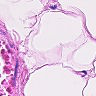
Metastatic tissue present: no